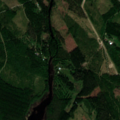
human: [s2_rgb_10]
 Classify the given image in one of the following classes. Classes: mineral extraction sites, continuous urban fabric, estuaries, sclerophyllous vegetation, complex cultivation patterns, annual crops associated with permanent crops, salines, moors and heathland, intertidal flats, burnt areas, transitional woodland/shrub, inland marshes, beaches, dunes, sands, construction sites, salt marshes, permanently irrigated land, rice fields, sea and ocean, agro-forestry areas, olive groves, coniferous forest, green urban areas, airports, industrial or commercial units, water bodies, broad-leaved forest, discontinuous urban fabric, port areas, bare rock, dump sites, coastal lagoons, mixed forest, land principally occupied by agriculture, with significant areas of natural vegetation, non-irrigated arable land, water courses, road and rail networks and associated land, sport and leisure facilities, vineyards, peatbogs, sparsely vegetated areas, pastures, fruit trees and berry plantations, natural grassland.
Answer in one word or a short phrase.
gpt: coniferous forest, mixed forest, transitional woodland/shrub, inland marshes